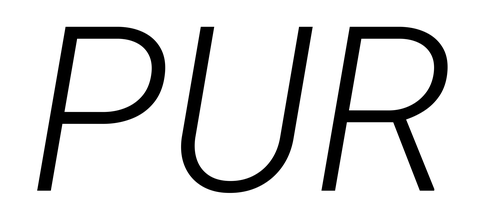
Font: Roboto-Italic_Light_Italic